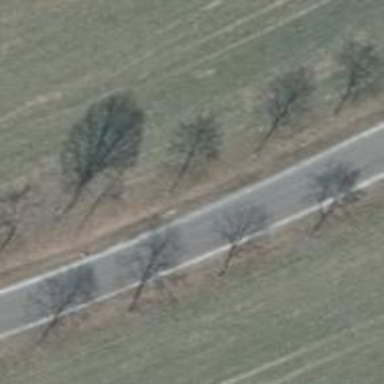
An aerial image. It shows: Row of trees in natural setting.